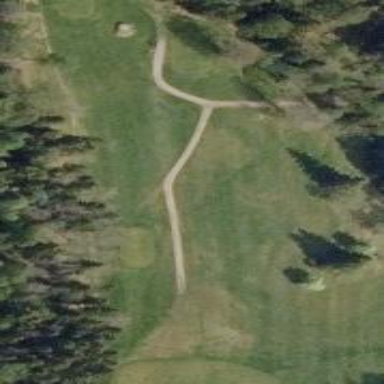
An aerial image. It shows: Path for both road and golf.